Question: I've just been asked an Excel question at work, but I'm not an Excel person, I rarely use it.
Is it possible to do a 'SUM()' of the highlighted boxes?

I've looked online but only found plugins or VBA scripts.
As for a VBA Script solution, this is what I have:
'''
Function SUMCLR(rColor As Range, rRange As Range)
Dim rCell As Range
Dim lCol As Long
Dim vResult
lCol = rColor.Interior.ColorIndex
For Each rCell In rRange
If rCell.Interior.ColorIndex = lCol Then
vResult = WorksheetFunction.SUM(rCell, vResult)
End If
Next rCell
SUMCLR = vResult
End Function
'''
It works but if there is an inbuilt function, that'd be great.
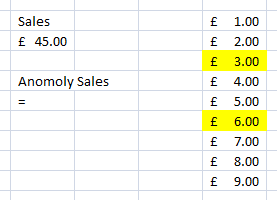
Answer: If you are in excel 2007 or later you could sort that column by colour, and sum up only the coloured boxes (which will now all be grouped together at the top or bottom). Anything else would mean;
1. Getting people to make a mark next to the number that is "interesting"
2. Require vba - as per your post.
If the colours have been created using conditional formatting (check by selecting the home tab, and conditional formatting while one of the highlighted cells are selected) then you can use the same formula and sumproduct or similar to calculate the sum.